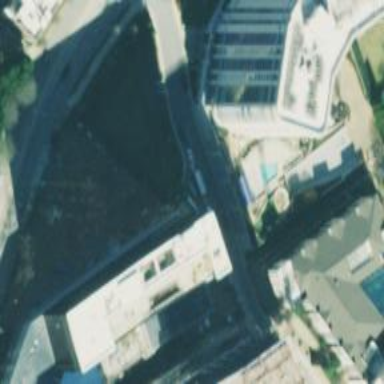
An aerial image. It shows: Hotel building.